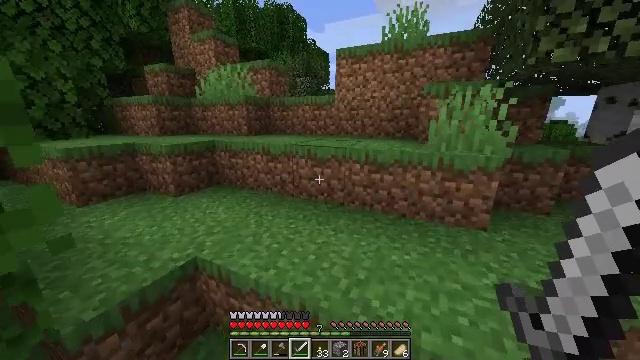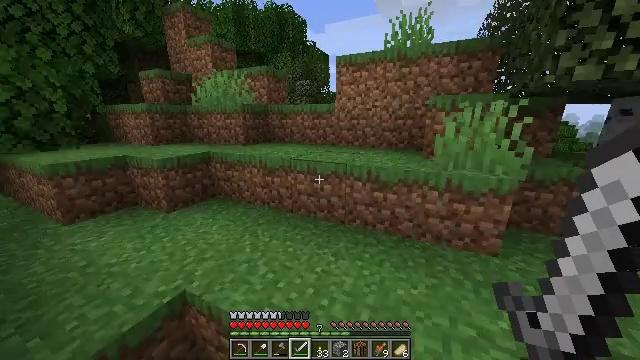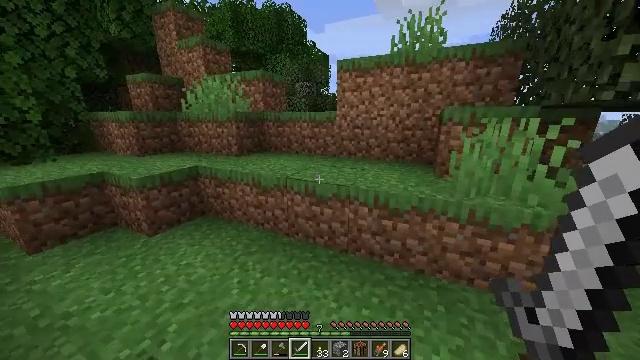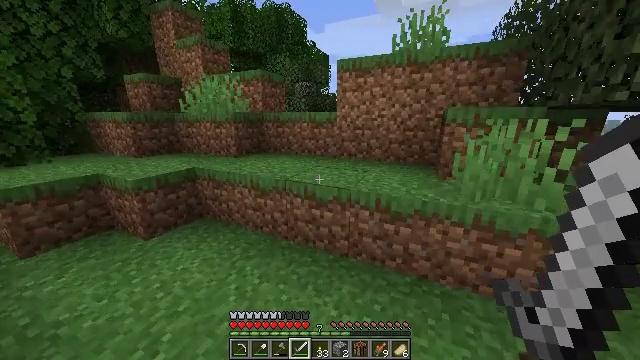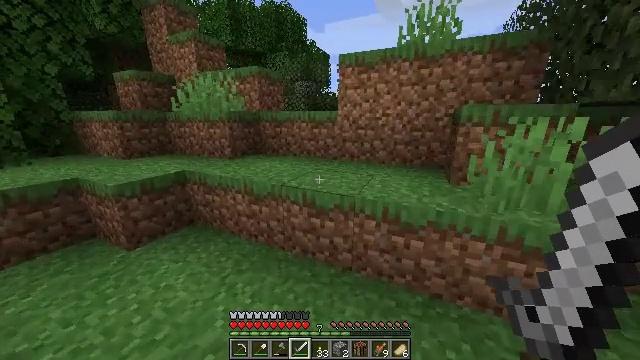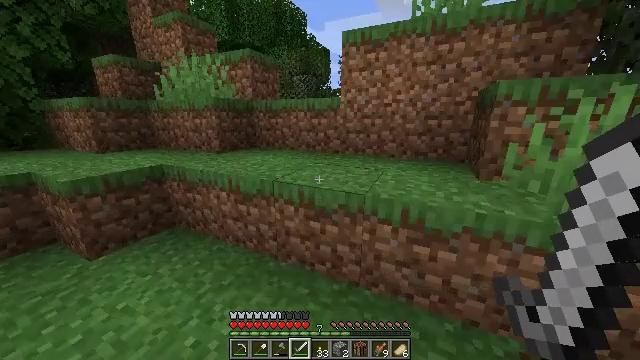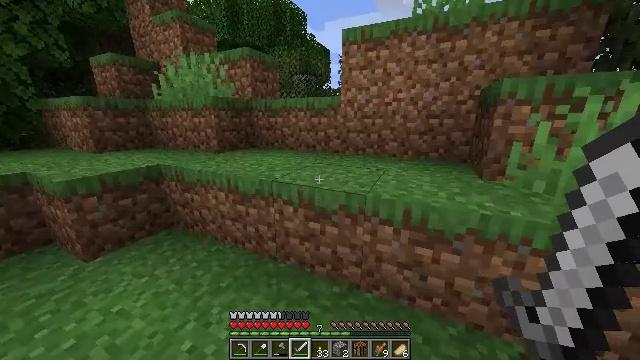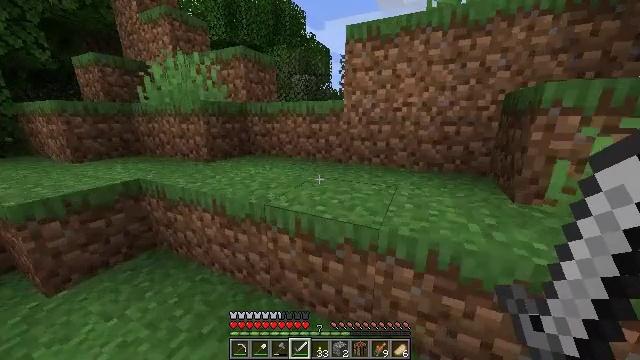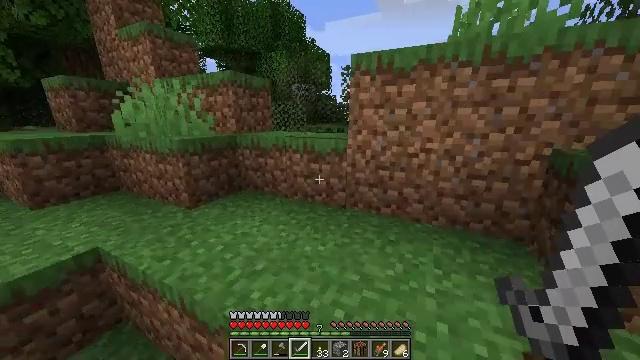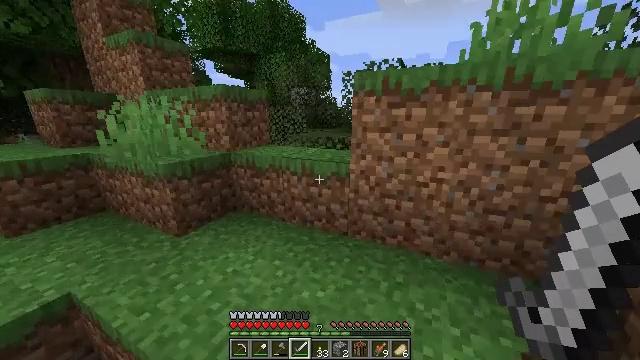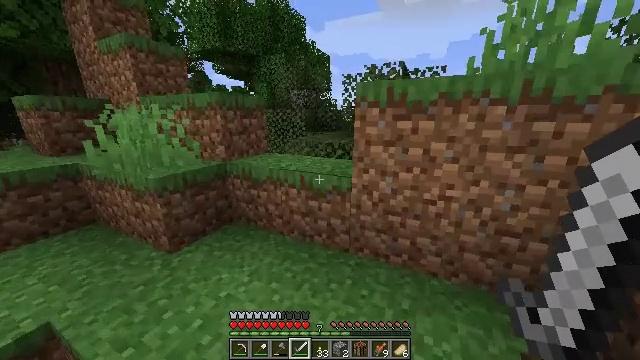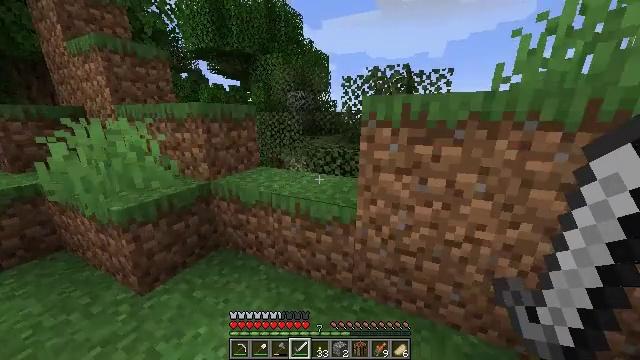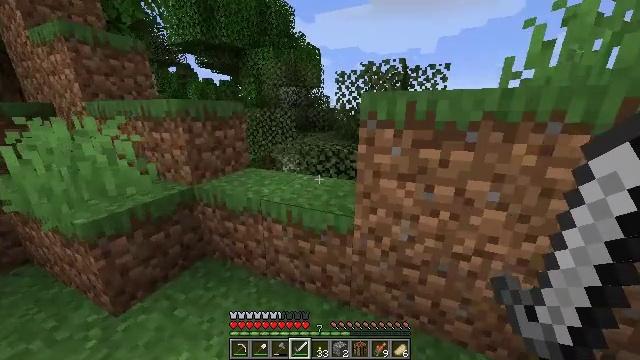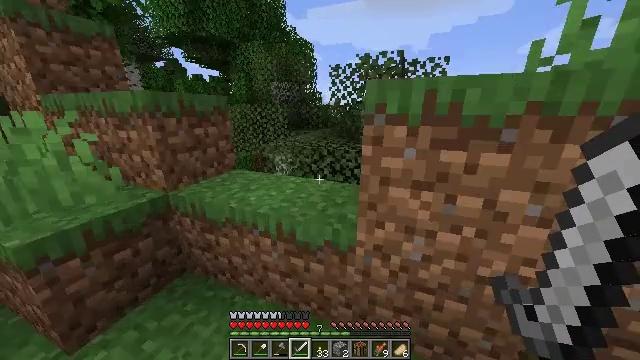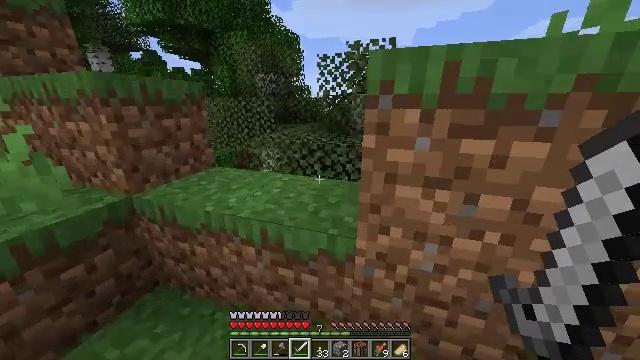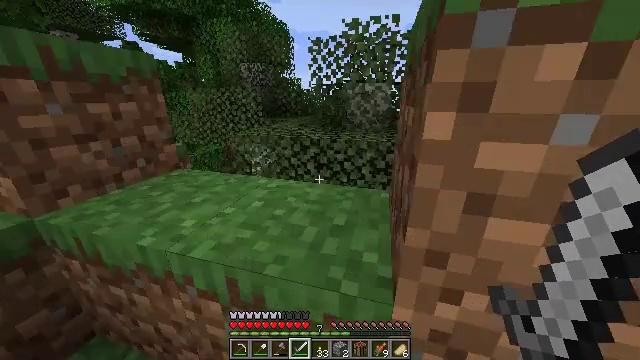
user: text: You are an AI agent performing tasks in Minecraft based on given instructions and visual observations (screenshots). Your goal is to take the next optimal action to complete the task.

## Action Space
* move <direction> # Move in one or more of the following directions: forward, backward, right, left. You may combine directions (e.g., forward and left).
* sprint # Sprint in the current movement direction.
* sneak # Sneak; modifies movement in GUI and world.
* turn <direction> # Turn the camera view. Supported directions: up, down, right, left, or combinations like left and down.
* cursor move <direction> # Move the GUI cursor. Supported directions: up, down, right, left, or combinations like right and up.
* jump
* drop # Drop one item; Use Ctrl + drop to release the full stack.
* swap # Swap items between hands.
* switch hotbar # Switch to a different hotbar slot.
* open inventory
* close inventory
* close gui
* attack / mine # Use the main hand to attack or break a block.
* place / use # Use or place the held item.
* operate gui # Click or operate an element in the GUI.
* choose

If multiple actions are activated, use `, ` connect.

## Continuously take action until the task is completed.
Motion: motion action
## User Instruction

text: Fish and kill the salmon.
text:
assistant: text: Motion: move forward, sprint, jump
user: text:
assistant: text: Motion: move forward, sprint, jump
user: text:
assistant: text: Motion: move forward, sprint, jump
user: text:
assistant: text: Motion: move forward, sprint
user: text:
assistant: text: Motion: move forward, sprint
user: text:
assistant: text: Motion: move forward, sprint
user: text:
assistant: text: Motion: move forward, sprint, jump
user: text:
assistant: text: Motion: move forward, sprint, jump
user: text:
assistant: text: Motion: move forward, sprint, jump
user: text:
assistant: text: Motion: move forward, sprint, jump
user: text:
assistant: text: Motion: move forward, sprint
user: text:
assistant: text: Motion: move forward, sprint, turn right and down
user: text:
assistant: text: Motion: move forward, sprint, turn right
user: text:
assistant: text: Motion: move forward, sprint, turn right and down
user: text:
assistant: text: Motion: move forward, sprint, turn right
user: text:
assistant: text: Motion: move forward, sprint, jump
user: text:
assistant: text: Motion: move forward, sprint, jump
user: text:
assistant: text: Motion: move forward, sprint, jump
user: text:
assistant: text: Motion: move forward, sprint, jump
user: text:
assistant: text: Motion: move forward, sprint, turn down
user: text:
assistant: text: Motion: move forward, sprint, turn down
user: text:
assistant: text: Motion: move forward, sprint, turn down
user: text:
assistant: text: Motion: move forward, sprint, turn down
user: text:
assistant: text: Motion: move forward, sprint, turn down
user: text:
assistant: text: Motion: move forward, sprint, turn left and down
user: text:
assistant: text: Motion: move forward, sprint
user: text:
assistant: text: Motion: move forward, sprint
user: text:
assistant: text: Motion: move forward, sprint, jump
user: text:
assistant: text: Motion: move forward, sprint, turn right, jump
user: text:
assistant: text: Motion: move forward, sprint, turn right, jump